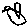
Label: bird